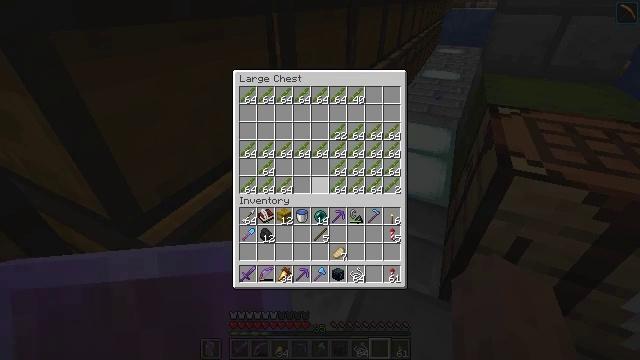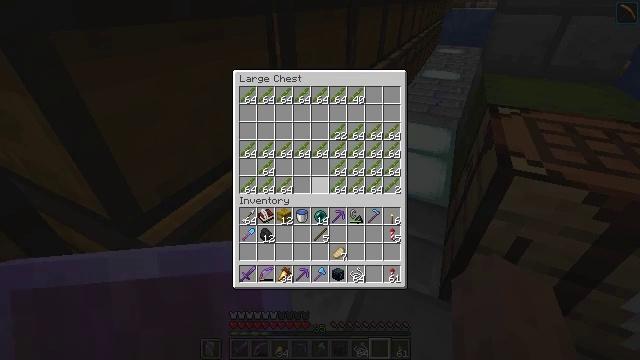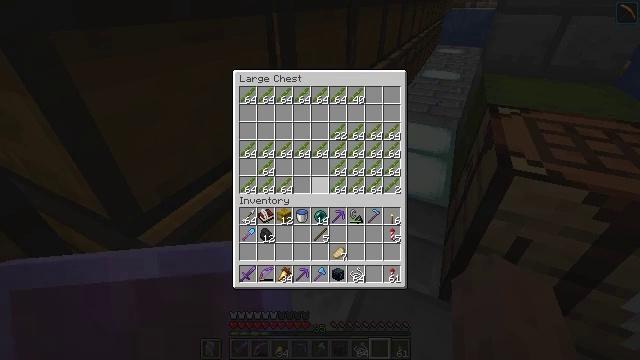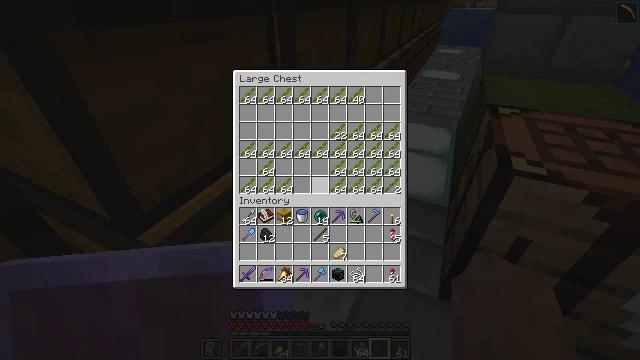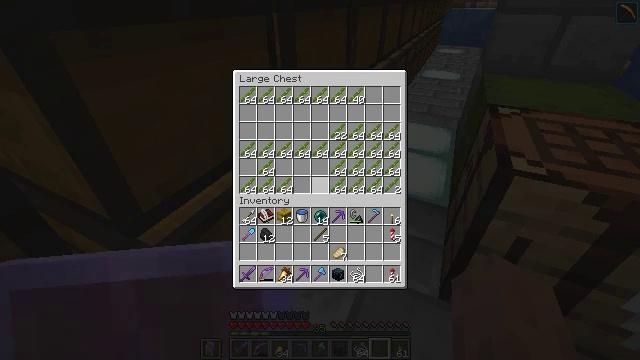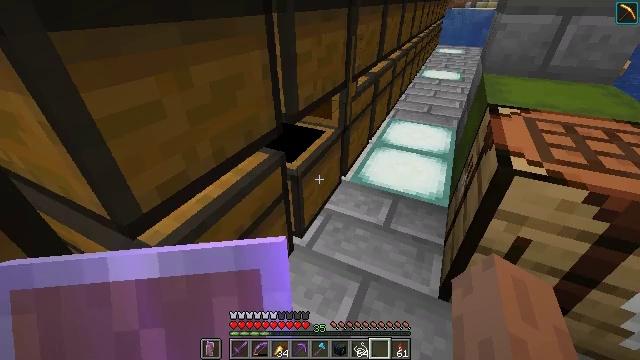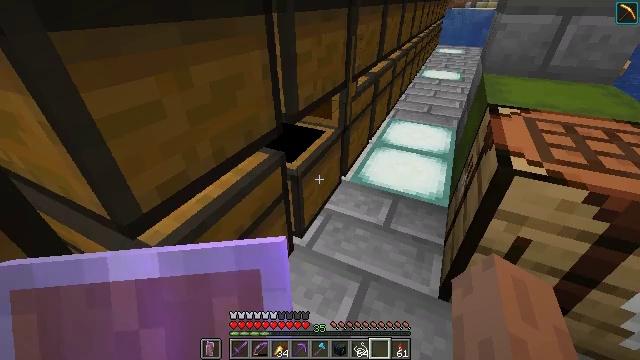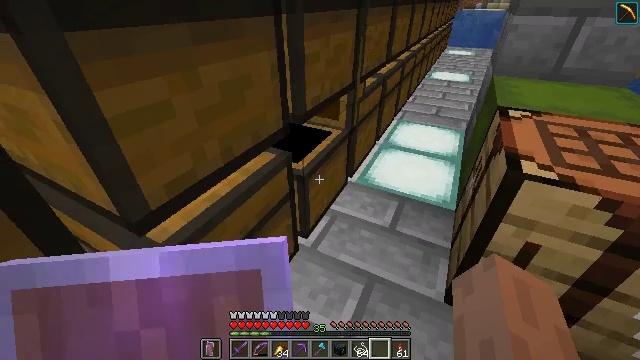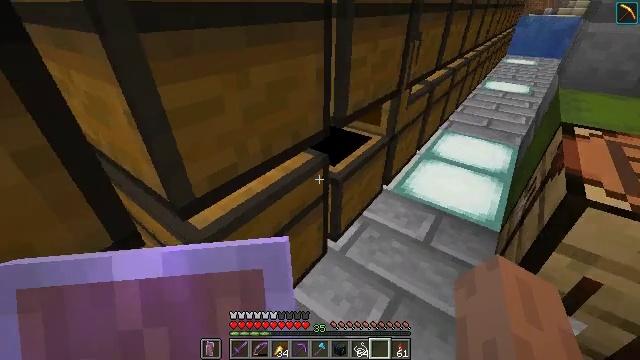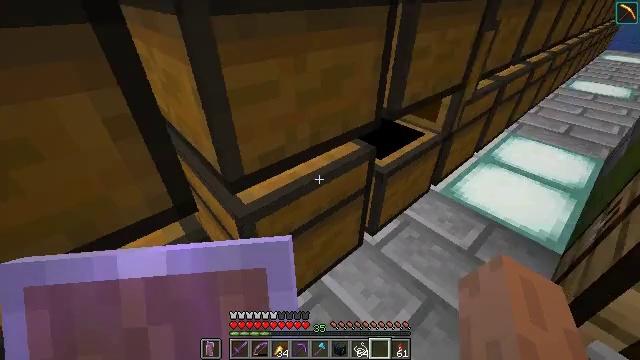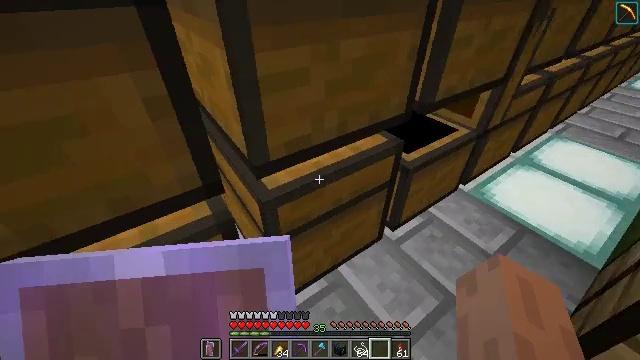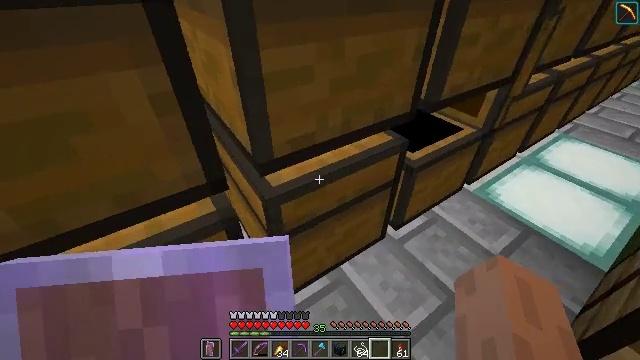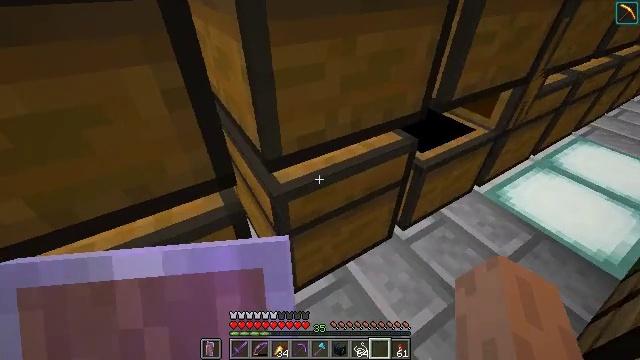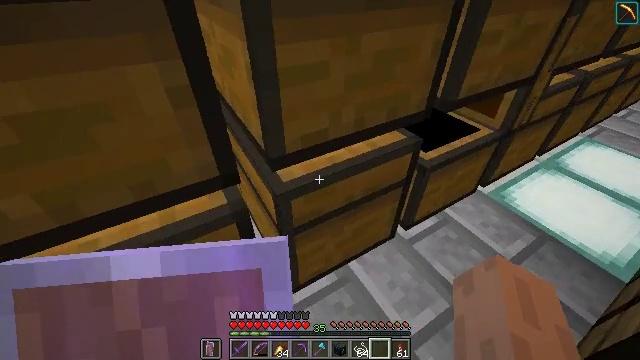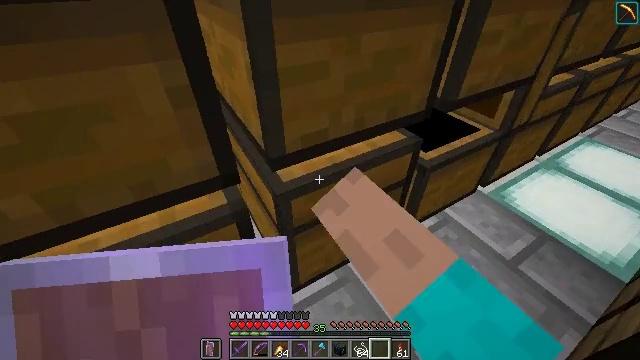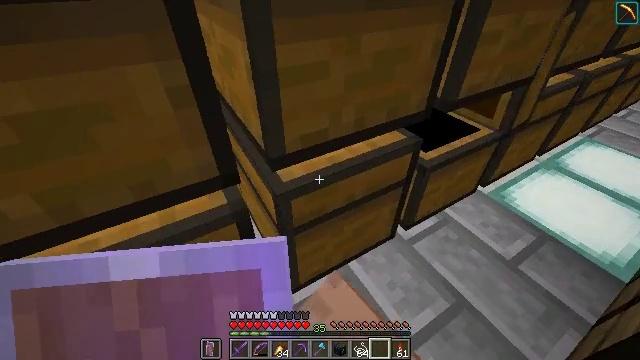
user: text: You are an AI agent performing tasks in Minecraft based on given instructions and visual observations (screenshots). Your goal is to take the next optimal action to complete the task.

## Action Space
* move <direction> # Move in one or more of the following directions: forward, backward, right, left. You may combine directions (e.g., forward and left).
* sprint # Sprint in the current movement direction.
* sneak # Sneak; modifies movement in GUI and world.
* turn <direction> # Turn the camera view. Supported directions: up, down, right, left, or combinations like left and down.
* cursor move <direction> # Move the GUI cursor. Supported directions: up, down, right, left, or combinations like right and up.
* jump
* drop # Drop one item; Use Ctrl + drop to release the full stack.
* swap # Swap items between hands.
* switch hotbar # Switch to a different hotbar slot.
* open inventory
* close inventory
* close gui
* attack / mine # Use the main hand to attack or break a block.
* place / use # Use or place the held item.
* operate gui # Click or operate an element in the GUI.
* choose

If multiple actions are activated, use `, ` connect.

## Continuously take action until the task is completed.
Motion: motion action
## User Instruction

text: Craft scaffolding at the crafting table using bamboo.
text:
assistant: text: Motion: no_op
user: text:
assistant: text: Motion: no_op
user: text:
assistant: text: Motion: no_op
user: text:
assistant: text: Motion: no_op
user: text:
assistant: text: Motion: no_op
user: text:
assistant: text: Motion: close gui
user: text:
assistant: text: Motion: turn left
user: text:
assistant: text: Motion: turn left
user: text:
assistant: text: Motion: turn left and down
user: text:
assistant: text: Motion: turn left and down
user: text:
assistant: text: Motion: turn left
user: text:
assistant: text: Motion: turn left
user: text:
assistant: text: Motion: use / place
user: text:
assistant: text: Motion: use / place
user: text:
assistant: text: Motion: use / place
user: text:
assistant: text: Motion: no_op
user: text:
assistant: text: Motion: no_op
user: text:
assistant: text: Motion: open gui
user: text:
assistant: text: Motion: no_op
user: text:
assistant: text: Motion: no_op
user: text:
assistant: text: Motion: no_op
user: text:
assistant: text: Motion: no_op
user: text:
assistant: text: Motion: no_op
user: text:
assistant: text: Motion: no_op
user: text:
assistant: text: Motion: no_op
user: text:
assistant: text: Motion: no_op
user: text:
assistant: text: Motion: no_op
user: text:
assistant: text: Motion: no_op
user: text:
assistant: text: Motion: no_op
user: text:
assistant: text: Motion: no_op